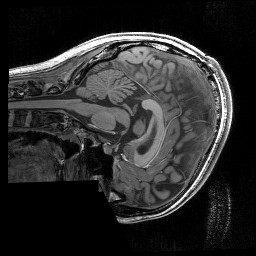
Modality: T1w
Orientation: sagittal
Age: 27
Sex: female
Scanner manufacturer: siemens
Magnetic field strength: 3 T
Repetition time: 2.3 s
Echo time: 0.00344 s